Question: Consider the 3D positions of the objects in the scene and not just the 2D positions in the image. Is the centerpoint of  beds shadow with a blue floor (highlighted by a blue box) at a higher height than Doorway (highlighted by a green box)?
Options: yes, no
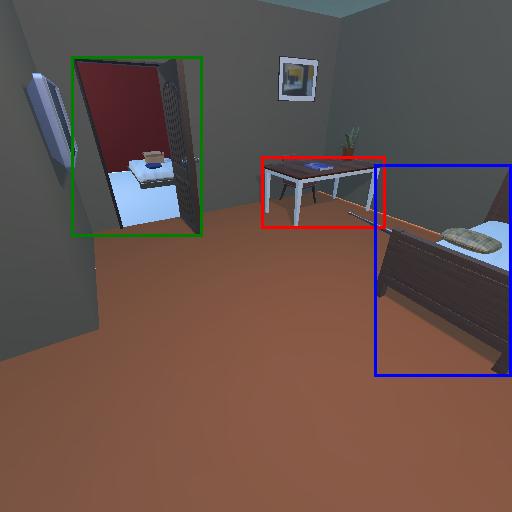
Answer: yes